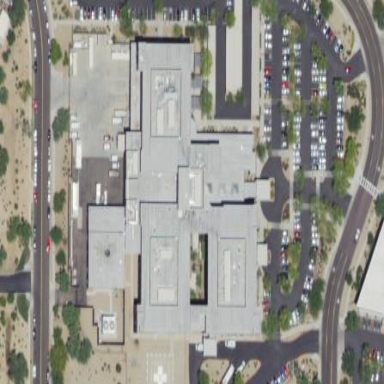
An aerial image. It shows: Healthcare facility identified as hospital.